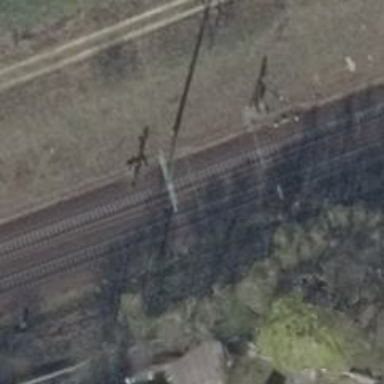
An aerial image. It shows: Railway signal.